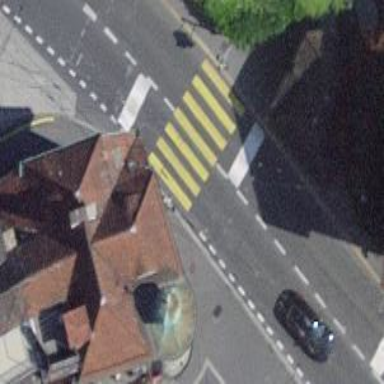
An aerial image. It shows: Kerb barrier.